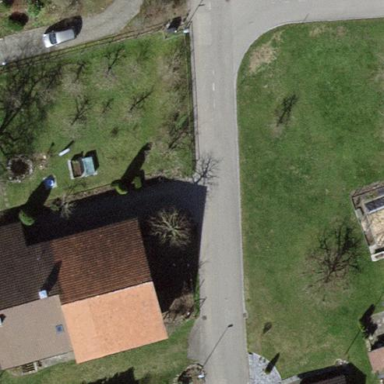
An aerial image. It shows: Residential building located on farm.